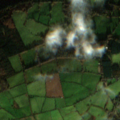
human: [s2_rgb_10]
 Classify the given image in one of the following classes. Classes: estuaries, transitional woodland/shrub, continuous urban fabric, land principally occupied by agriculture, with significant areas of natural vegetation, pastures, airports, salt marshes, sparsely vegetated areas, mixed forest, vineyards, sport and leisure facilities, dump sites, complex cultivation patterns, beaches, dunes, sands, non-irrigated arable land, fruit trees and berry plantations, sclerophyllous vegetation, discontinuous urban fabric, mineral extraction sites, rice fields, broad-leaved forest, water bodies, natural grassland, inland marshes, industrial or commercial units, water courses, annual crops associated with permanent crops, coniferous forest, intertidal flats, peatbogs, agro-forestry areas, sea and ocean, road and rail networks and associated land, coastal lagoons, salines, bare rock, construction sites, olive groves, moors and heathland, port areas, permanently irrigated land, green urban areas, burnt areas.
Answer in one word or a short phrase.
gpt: pastures, land principally occupied by agriculture, with significant areas of natural vegetation, coniferous forest, peatbogs